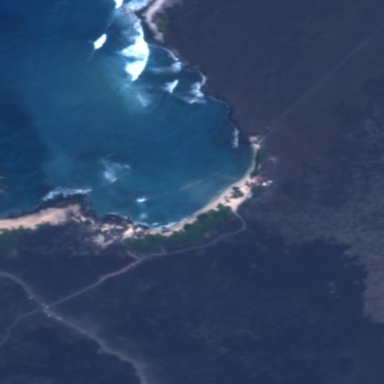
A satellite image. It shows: Beautiful beach with natural surroundings.